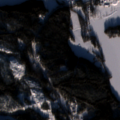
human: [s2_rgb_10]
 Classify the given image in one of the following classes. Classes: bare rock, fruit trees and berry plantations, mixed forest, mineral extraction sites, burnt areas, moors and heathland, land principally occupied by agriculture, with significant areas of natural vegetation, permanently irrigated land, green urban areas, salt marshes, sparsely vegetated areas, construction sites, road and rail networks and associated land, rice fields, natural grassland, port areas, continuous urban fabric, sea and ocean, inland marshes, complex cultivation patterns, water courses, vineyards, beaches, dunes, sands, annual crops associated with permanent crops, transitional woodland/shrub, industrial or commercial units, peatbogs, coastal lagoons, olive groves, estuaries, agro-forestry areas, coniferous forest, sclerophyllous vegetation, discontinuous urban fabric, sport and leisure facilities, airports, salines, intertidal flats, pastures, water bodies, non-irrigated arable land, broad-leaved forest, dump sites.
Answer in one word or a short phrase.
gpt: land principally occupied by agriculture, with significant areas of natural vegetation, coniferous forest, transitional woodland/shrub, water bodies